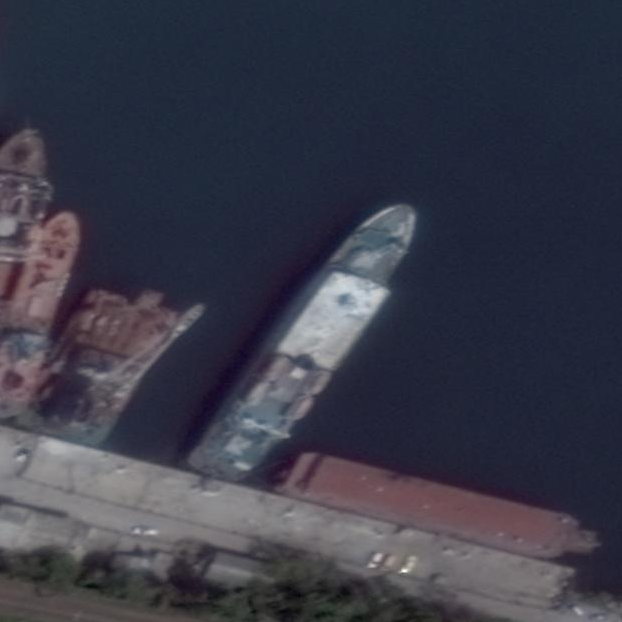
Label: civil